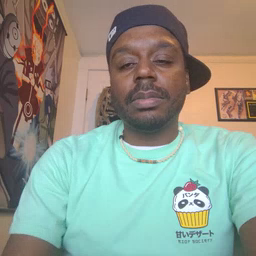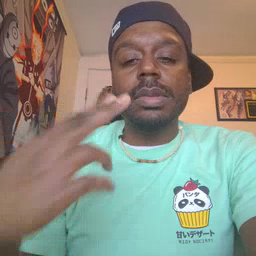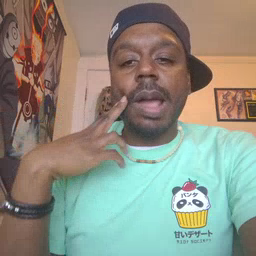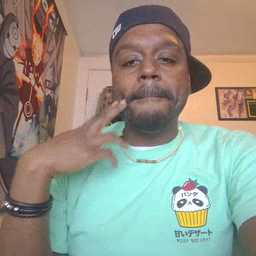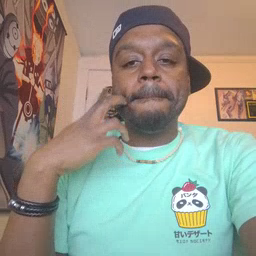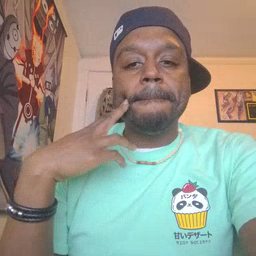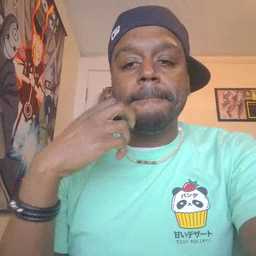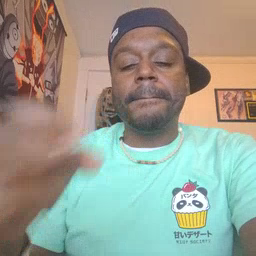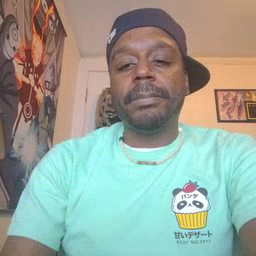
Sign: gum